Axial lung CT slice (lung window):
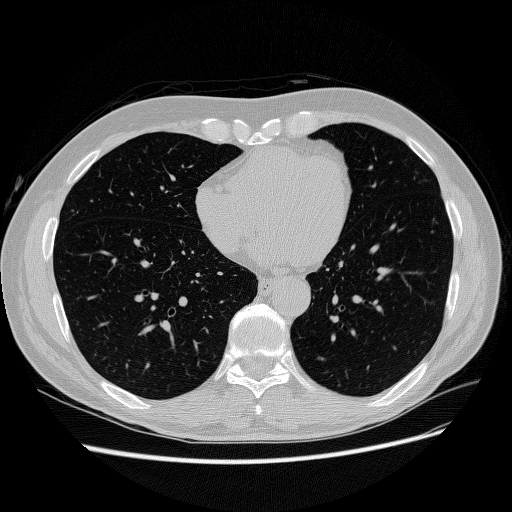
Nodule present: yes
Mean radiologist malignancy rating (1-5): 2.5